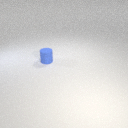
small blue rubber cylinder